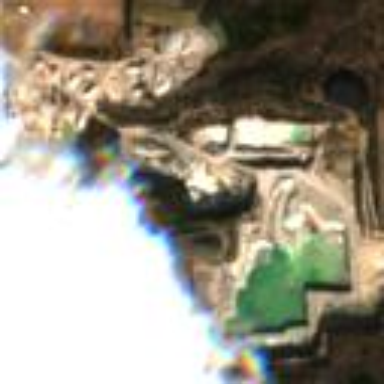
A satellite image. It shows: Quarry area that is man-made.